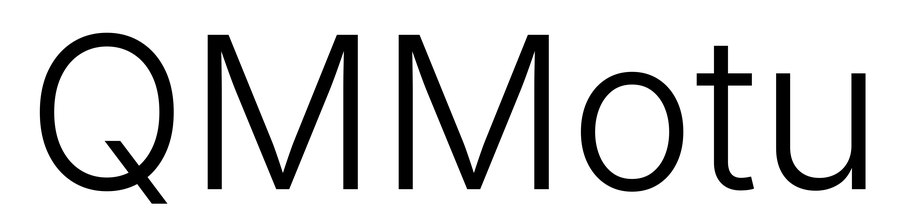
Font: Inter_Light